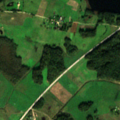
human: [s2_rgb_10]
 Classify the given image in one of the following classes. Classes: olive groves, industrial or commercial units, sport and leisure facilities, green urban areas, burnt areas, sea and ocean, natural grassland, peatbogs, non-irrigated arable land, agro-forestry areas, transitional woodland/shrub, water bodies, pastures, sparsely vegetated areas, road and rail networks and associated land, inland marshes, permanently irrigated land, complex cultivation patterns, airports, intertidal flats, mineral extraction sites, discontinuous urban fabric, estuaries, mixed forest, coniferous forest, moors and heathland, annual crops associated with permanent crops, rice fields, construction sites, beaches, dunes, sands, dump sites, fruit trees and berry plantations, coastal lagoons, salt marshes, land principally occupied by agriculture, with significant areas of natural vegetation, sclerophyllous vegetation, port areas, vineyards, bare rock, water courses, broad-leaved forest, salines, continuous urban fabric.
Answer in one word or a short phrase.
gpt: non-irrigated arable land, pastures, complex cultivation patterns, land principally occupied by agriculture, with significant areas of natural vegetation, mixed forest